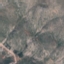
Label: HerbaceousVegetation